Interaction volume radius: 10 \u00c5
Interaction volume height: 15 \u00c5
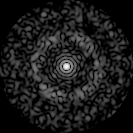
Disorder parameter: 0.8122